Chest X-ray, PA view. Patient: 24 years old, sex F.
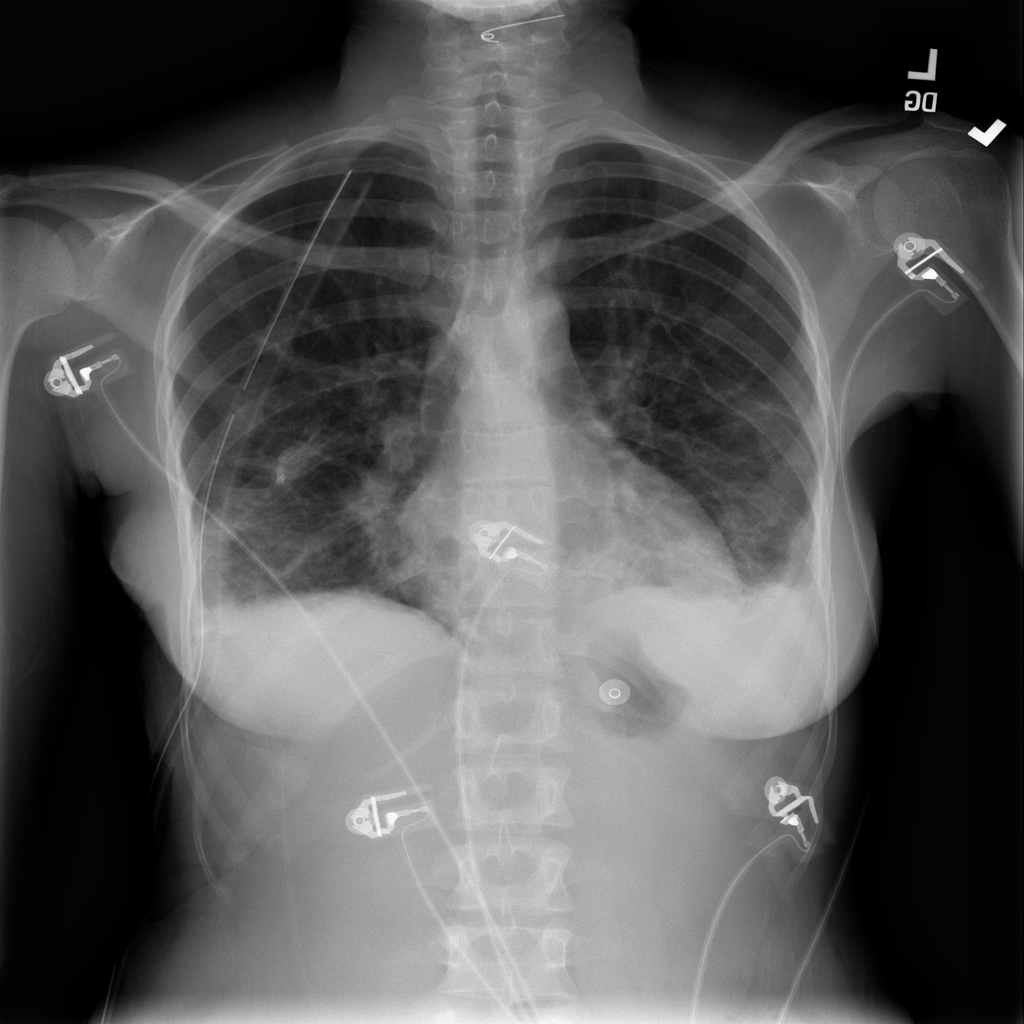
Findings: Infiltration, Pleural_Thickening